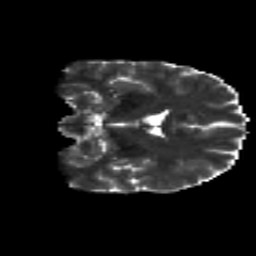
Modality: T2w
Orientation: coronal
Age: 28
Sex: male
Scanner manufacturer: siemens
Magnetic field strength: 3 T
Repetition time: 8.8 s
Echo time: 0.085 s